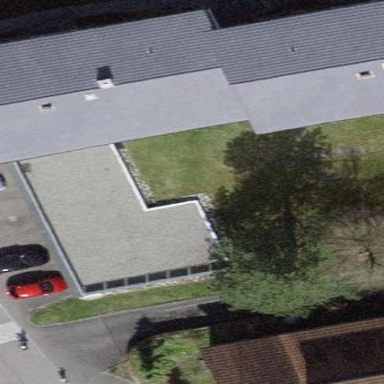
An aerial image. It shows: Garage.